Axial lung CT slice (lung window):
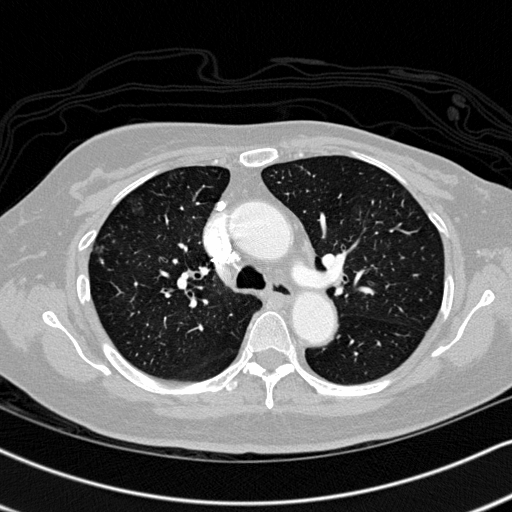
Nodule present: no